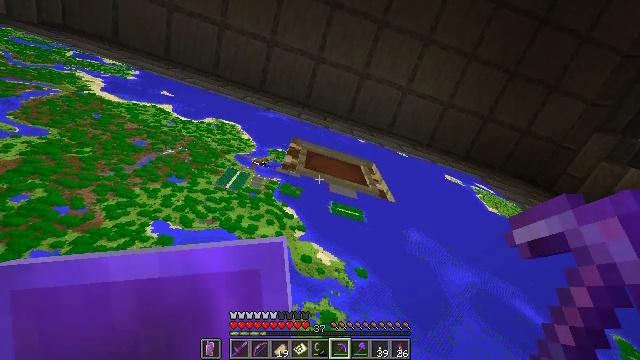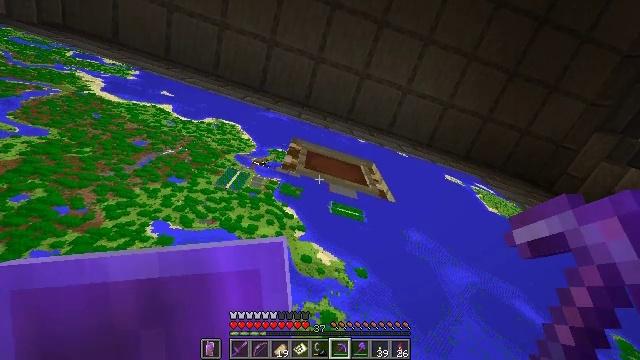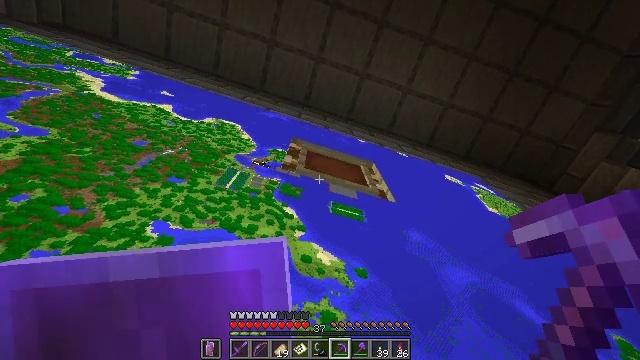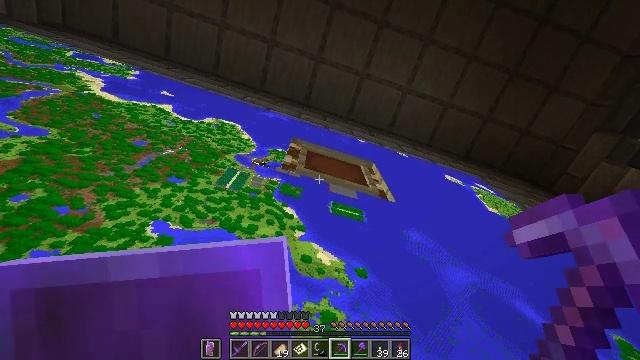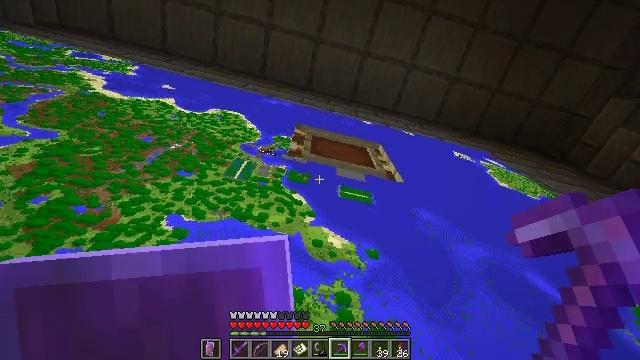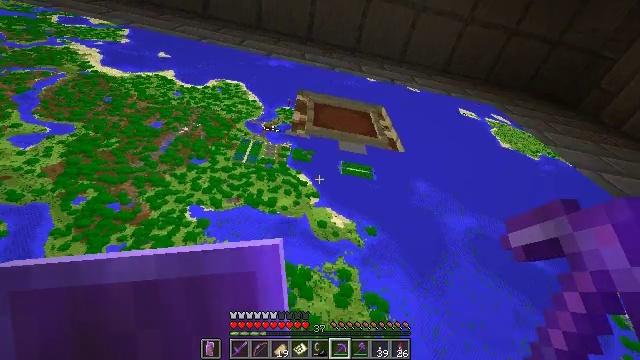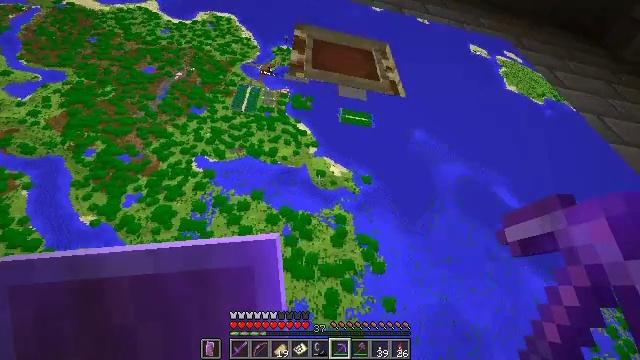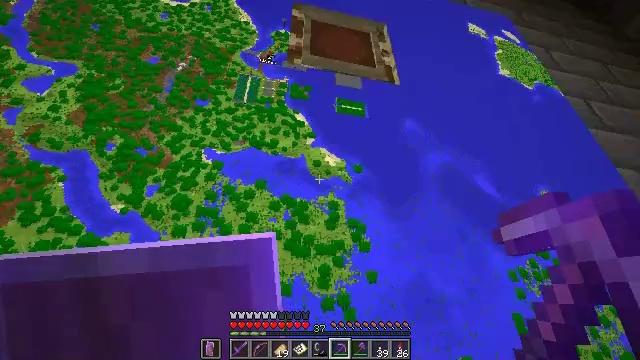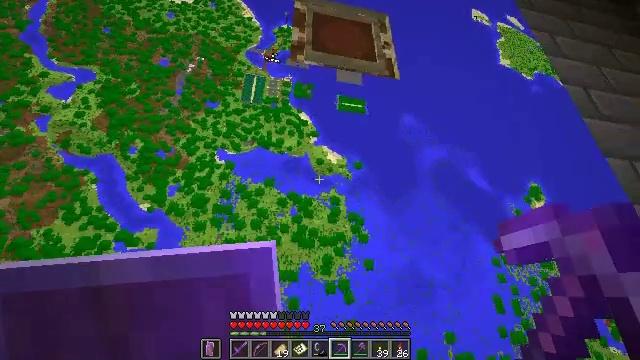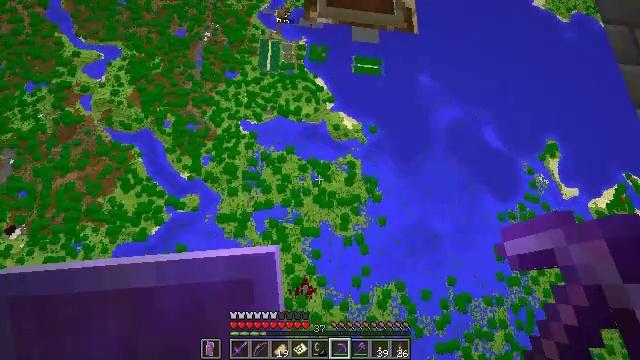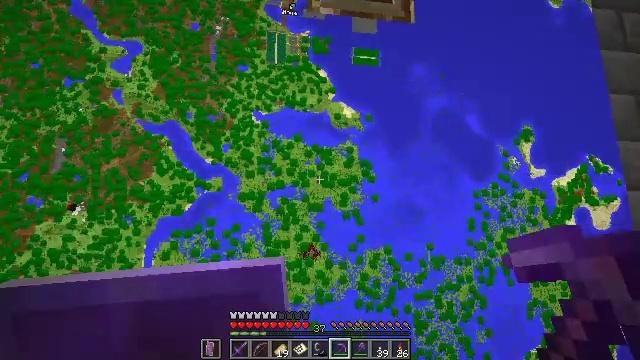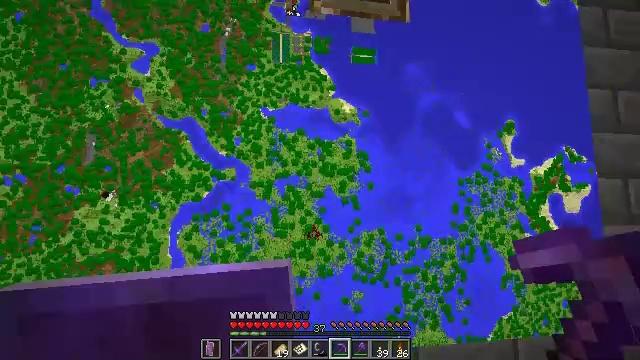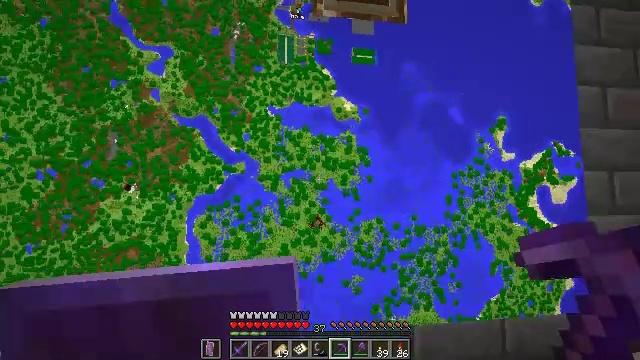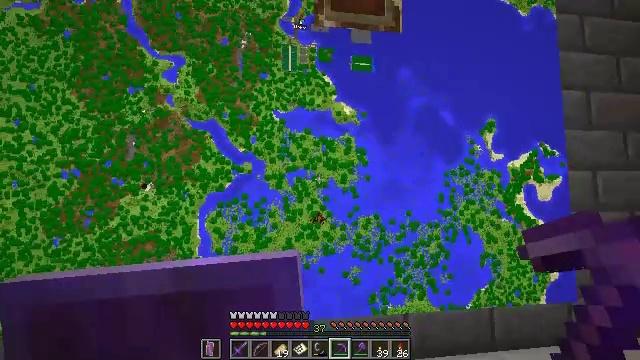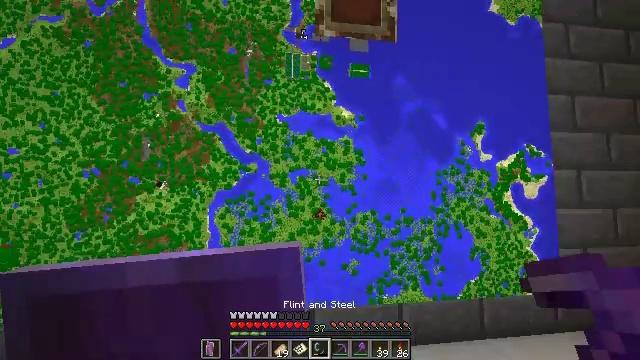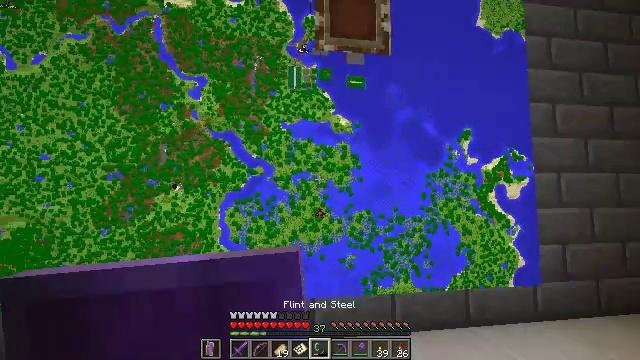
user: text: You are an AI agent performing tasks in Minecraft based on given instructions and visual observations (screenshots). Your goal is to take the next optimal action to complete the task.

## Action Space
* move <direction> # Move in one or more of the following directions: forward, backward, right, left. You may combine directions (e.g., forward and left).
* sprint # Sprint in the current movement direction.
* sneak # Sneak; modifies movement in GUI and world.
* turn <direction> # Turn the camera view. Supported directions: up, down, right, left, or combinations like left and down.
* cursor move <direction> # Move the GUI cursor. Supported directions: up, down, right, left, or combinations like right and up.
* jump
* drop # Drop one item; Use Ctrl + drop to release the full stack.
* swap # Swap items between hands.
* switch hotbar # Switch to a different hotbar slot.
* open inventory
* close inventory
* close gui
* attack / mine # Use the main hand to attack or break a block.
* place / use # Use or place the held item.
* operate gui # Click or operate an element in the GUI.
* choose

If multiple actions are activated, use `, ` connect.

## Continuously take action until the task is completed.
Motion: motion action
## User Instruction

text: Open the crafting grid to craft the filled map.
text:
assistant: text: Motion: no_op
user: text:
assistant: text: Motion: no_op
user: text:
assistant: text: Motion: no_op
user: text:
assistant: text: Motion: move back, turn left and down
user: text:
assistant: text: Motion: move back, turn left and down
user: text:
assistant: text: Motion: move back, turn down
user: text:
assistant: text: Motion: move back, turn down
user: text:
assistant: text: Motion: move back, turn down
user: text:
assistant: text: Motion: move back, turn left and down
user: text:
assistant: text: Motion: move back, turn down
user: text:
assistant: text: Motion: move back, turn down
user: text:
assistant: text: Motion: move back, turn down
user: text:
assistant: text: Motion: move back
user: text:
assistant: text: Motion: move back
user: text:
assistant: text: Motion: move back
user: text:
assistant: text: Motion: move back
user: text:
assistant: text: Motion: move back
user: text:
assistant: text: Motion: move back
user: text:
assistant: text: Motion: no_op
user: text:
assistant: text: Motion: no_op
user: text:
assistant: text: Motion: no_op
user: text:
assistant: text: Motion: no_op
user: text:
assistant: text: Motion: no_op
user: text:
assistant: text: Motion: no_op
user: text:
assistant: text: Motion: no_op
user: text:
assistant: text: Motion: no_op
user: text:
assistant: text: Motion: no_op
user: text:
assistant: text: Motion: no_op
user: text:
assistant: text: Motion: no_op
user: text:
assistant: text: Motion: no_op